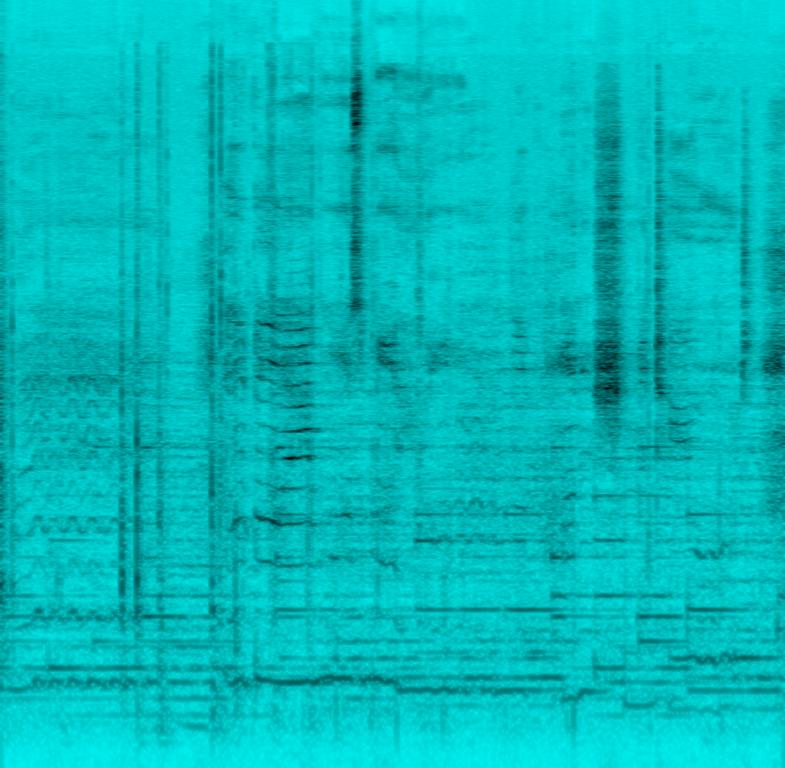
A female voice is singing, sounding sensual while an acoustic piano is playing a ballad with a change in keys and strings being played with long strokes. The song sounds sensual and dramatic. You can hear some clicking sounds in the recording. This song may be played at a karaoke bar. This song seems to be an amateur recording.